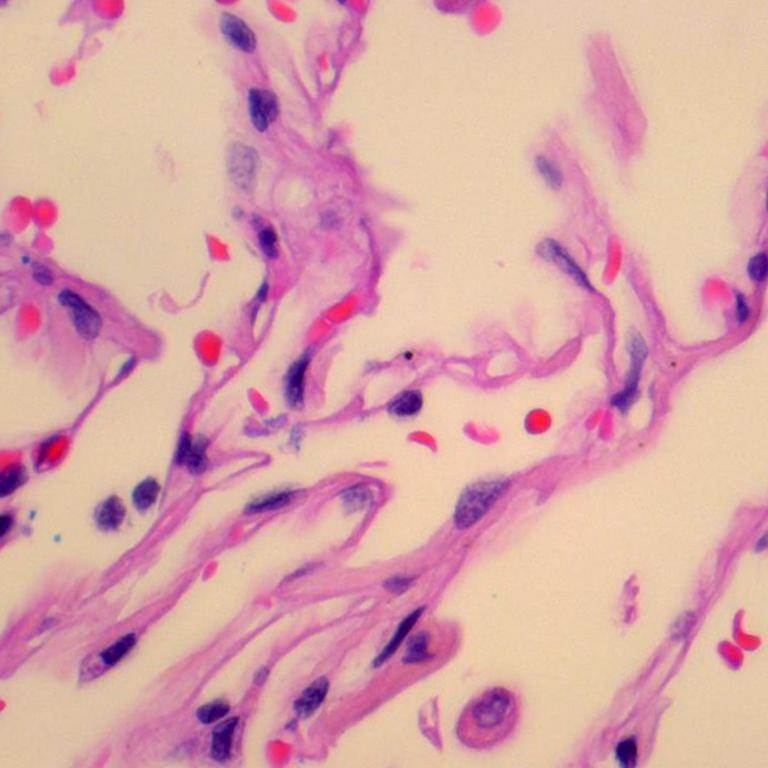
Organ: lung
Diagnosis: benign